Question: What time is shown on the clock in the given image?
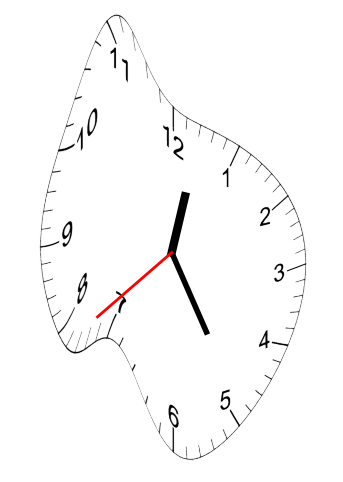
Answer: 12:24:38